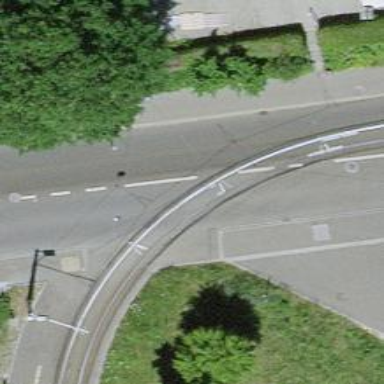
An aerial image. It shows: Tram crossing on the railway.